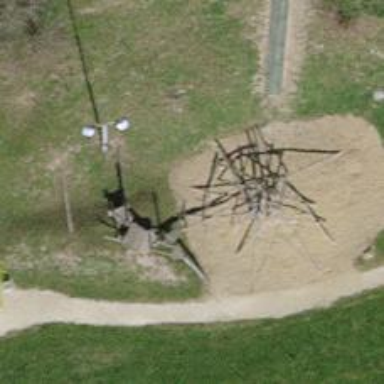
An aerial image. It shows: Playground area for leisure land.